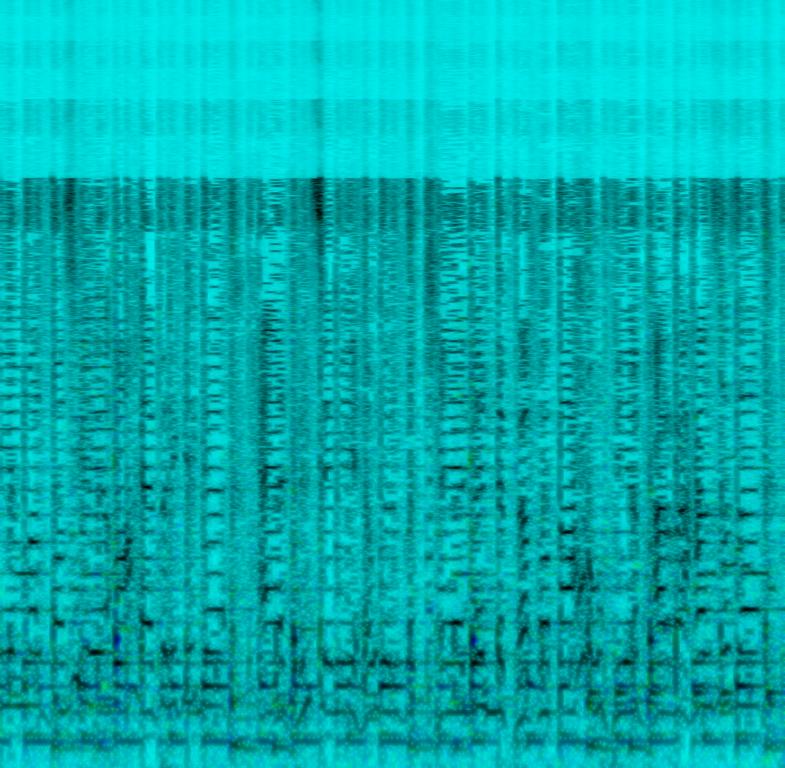
A male vocalist sings this upbeat song in a foreign language. The tempo is medium fast with a very perky and bouncy beat. The song is happy, cheerful, groovy, simple light and catchy with middle eastern music influences. This song is a contemporary Folk song.